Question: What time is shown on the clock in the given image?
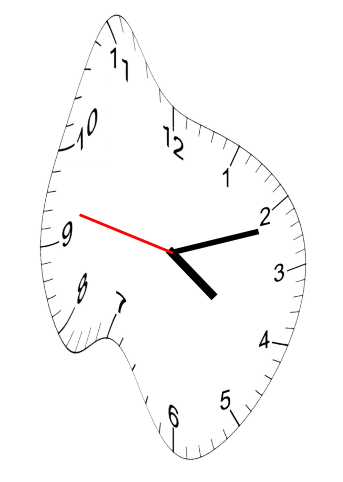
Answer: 04:11:47